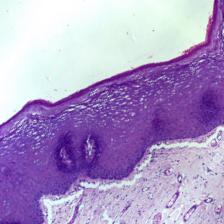
Diagnosis: Normal